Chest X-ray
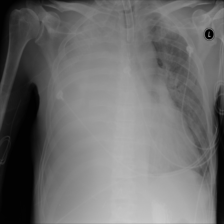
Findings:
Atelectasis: negative
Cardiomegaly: negative
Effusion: negative
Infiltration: negative
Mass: negative
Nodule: negative
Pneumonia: negative
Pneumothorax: negative
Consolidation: negative
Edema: negative
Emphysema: negative
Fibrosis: negative
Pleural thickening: negative
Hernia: negative